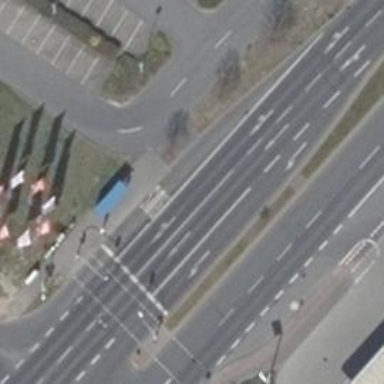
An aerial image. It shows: Public transport stop position.